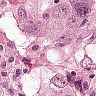
Metastatic tissue present: yes